Question: I have a Website (Staging.my.website.edu) created with multiple sub directories as viewed in the following screen shot:

<URL>
I tried using the article below and while it did redirect <URL> directories
I tried using the following link:
<URL>
Please let me know if you need anymore information.
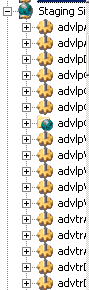
Answer: I finally found the answer in this link: <URL>